Question: When running an animation on the apple watch I would like to set a variable to the current position of the image, say I have 10 images in an animation on the imageView and I want to know what image is currently being displayed. The output looks like the image below. How do I set that number to a variable? I am using Objective C for this project.

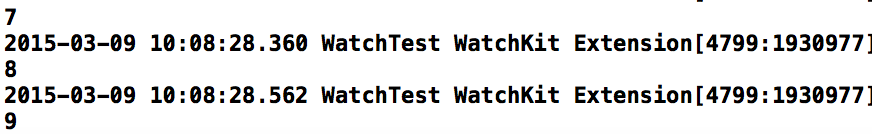
Answer: It's not currently possible to read the state of an animation (or any other object really) on the watch. Since you know when you started the animation and you know the frame rate, you could predict where it is by measuring the elapsed time and dividing by the frame interval, but there is not any property for reading the state of the watch to know exactly where it is.